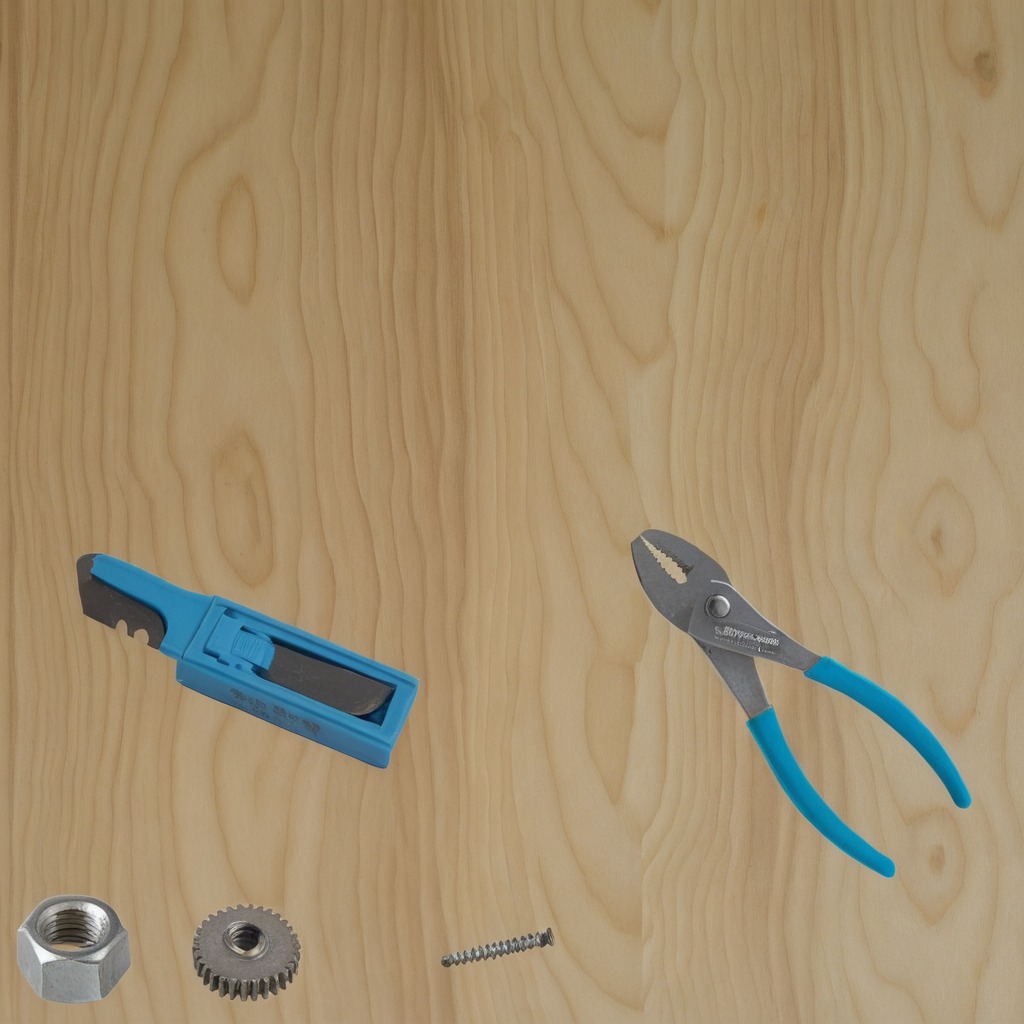
A steel gear with teeth, a utility knife, pliers, a coiled metal spring, and a metal nut are lying on the plywood surface.